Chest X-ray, PA view. Patient: 59 years old, sex F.
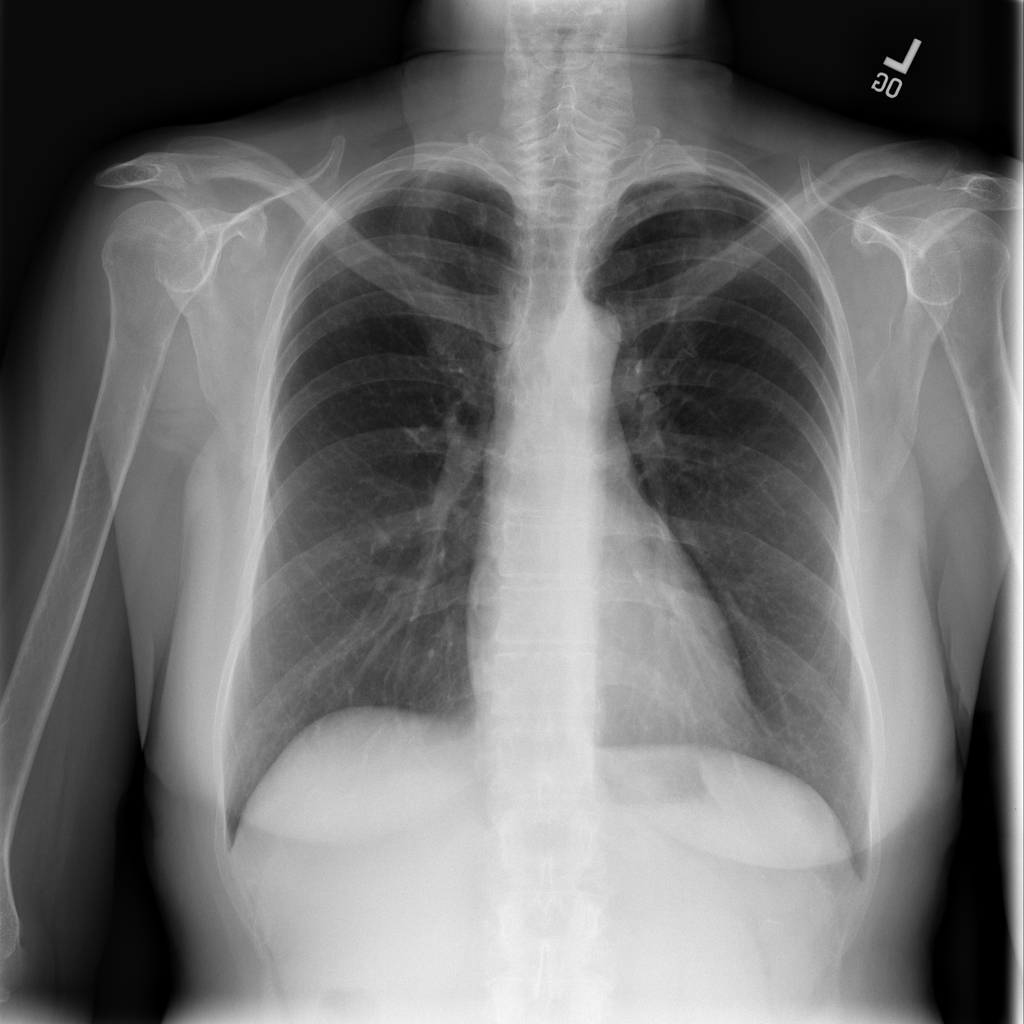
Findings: No Finding